Question: I have a problem with my DFS algorithm missing nodes from solution (check image). It happens every time my algorithm encounters a dead end: the node is poped from stack to go back till available move is found, and is never reincluded again. Is there a easy way to fix it without reimplementing whole algorithm?

'''
final int start = maze.getStart();
final int stop = maze.getStop();
final int columns = maze.getColumns();
final int[] moves = { 0, 1, 2, 3 }; //North, E, S, W
int position = start;
Maze.Cells cells = maze.getCells();
cells.setVisited(position);
Stack<Integer> stack = new Stack<>();
visitCells:
while(position != stop){
boolean[] availableMoves = cells.getAvailableMoves(position); //only visit yet unvisited cells
for(int move : moves){
if(availableMoves[move] && maze.isMovePossible(position, move)){
position = doMove(position, move)
cells.setVisited(position);
stack.push(position);
continue visitCells;
}
}
position = stack.pop();
}
return stack;
'''
I hope that the code is sefl-explicable. Drawing algorithm is correct, so I dont post it here. Don't hesitate to ask for more information in comments.
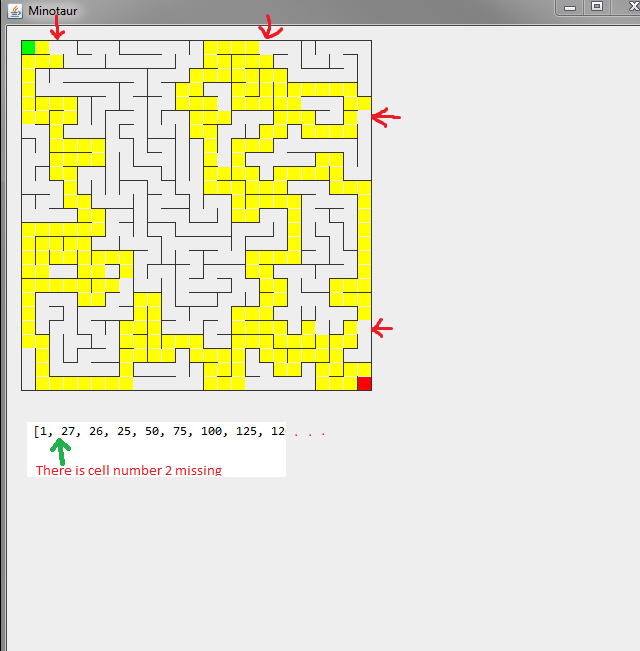
Answer: I think the problem is that when you make a move from A to B, you are pushing the new position B onto the stack. This means that when you backtrack you never get back to A.
Try reordering:
'''
position = doMove(position, move)
cells.setVisited(position);
stack.push(position);
'''
to
'''
stack.push(position);
position = doMove(position, move)
cells.setVisited(position);
'''